Field crop: tomato
Growth stage: 1
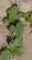
Species: portulaca